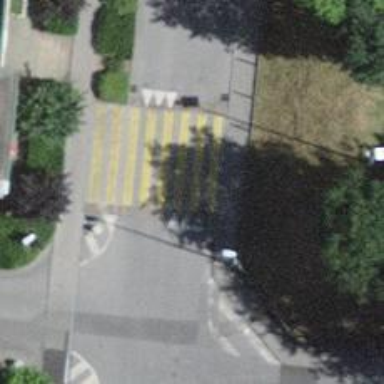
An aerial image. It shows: Marked crossing with zebra crossing reference and traffic calming table.